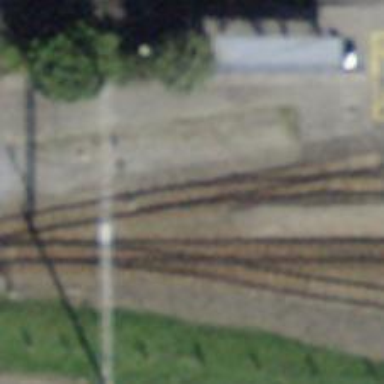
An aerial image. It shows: Railway switch.